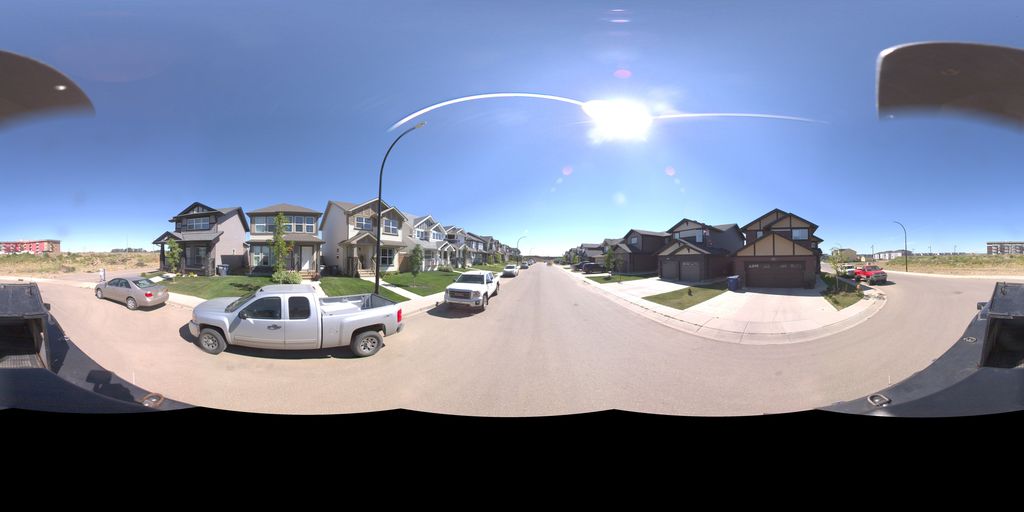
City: saskatoon